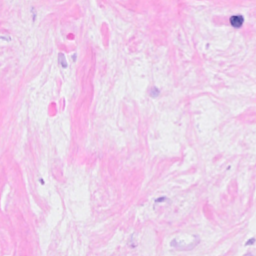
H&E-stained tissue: Breast